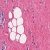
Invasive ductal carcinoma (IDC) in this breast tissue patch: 0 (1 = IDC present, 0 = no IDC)